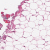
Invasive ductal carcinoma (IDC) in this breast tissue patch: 0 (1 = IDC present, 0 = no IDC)